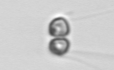
Label: Chaetoceros